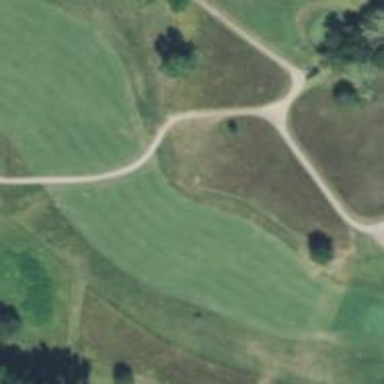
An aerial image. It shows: Golf hole.